Question: The background image of the footer won't show up.
Note: No errors in Chrome developer tools.
CSS Code:
'''
.mini1 {
width: 100%;
height: 6.7%;
margin-top: -2%;
background-image: url('../images/footer1.jpg');
z-index: 10;
}
'''
HTML Code:
'''
<footer class="mini1">
....
</footer>
'''
EDIT:
The parent of footer in this case is the tag.
EDIT:
For people thinking about the path:

EDIT: There is content inside the tag.
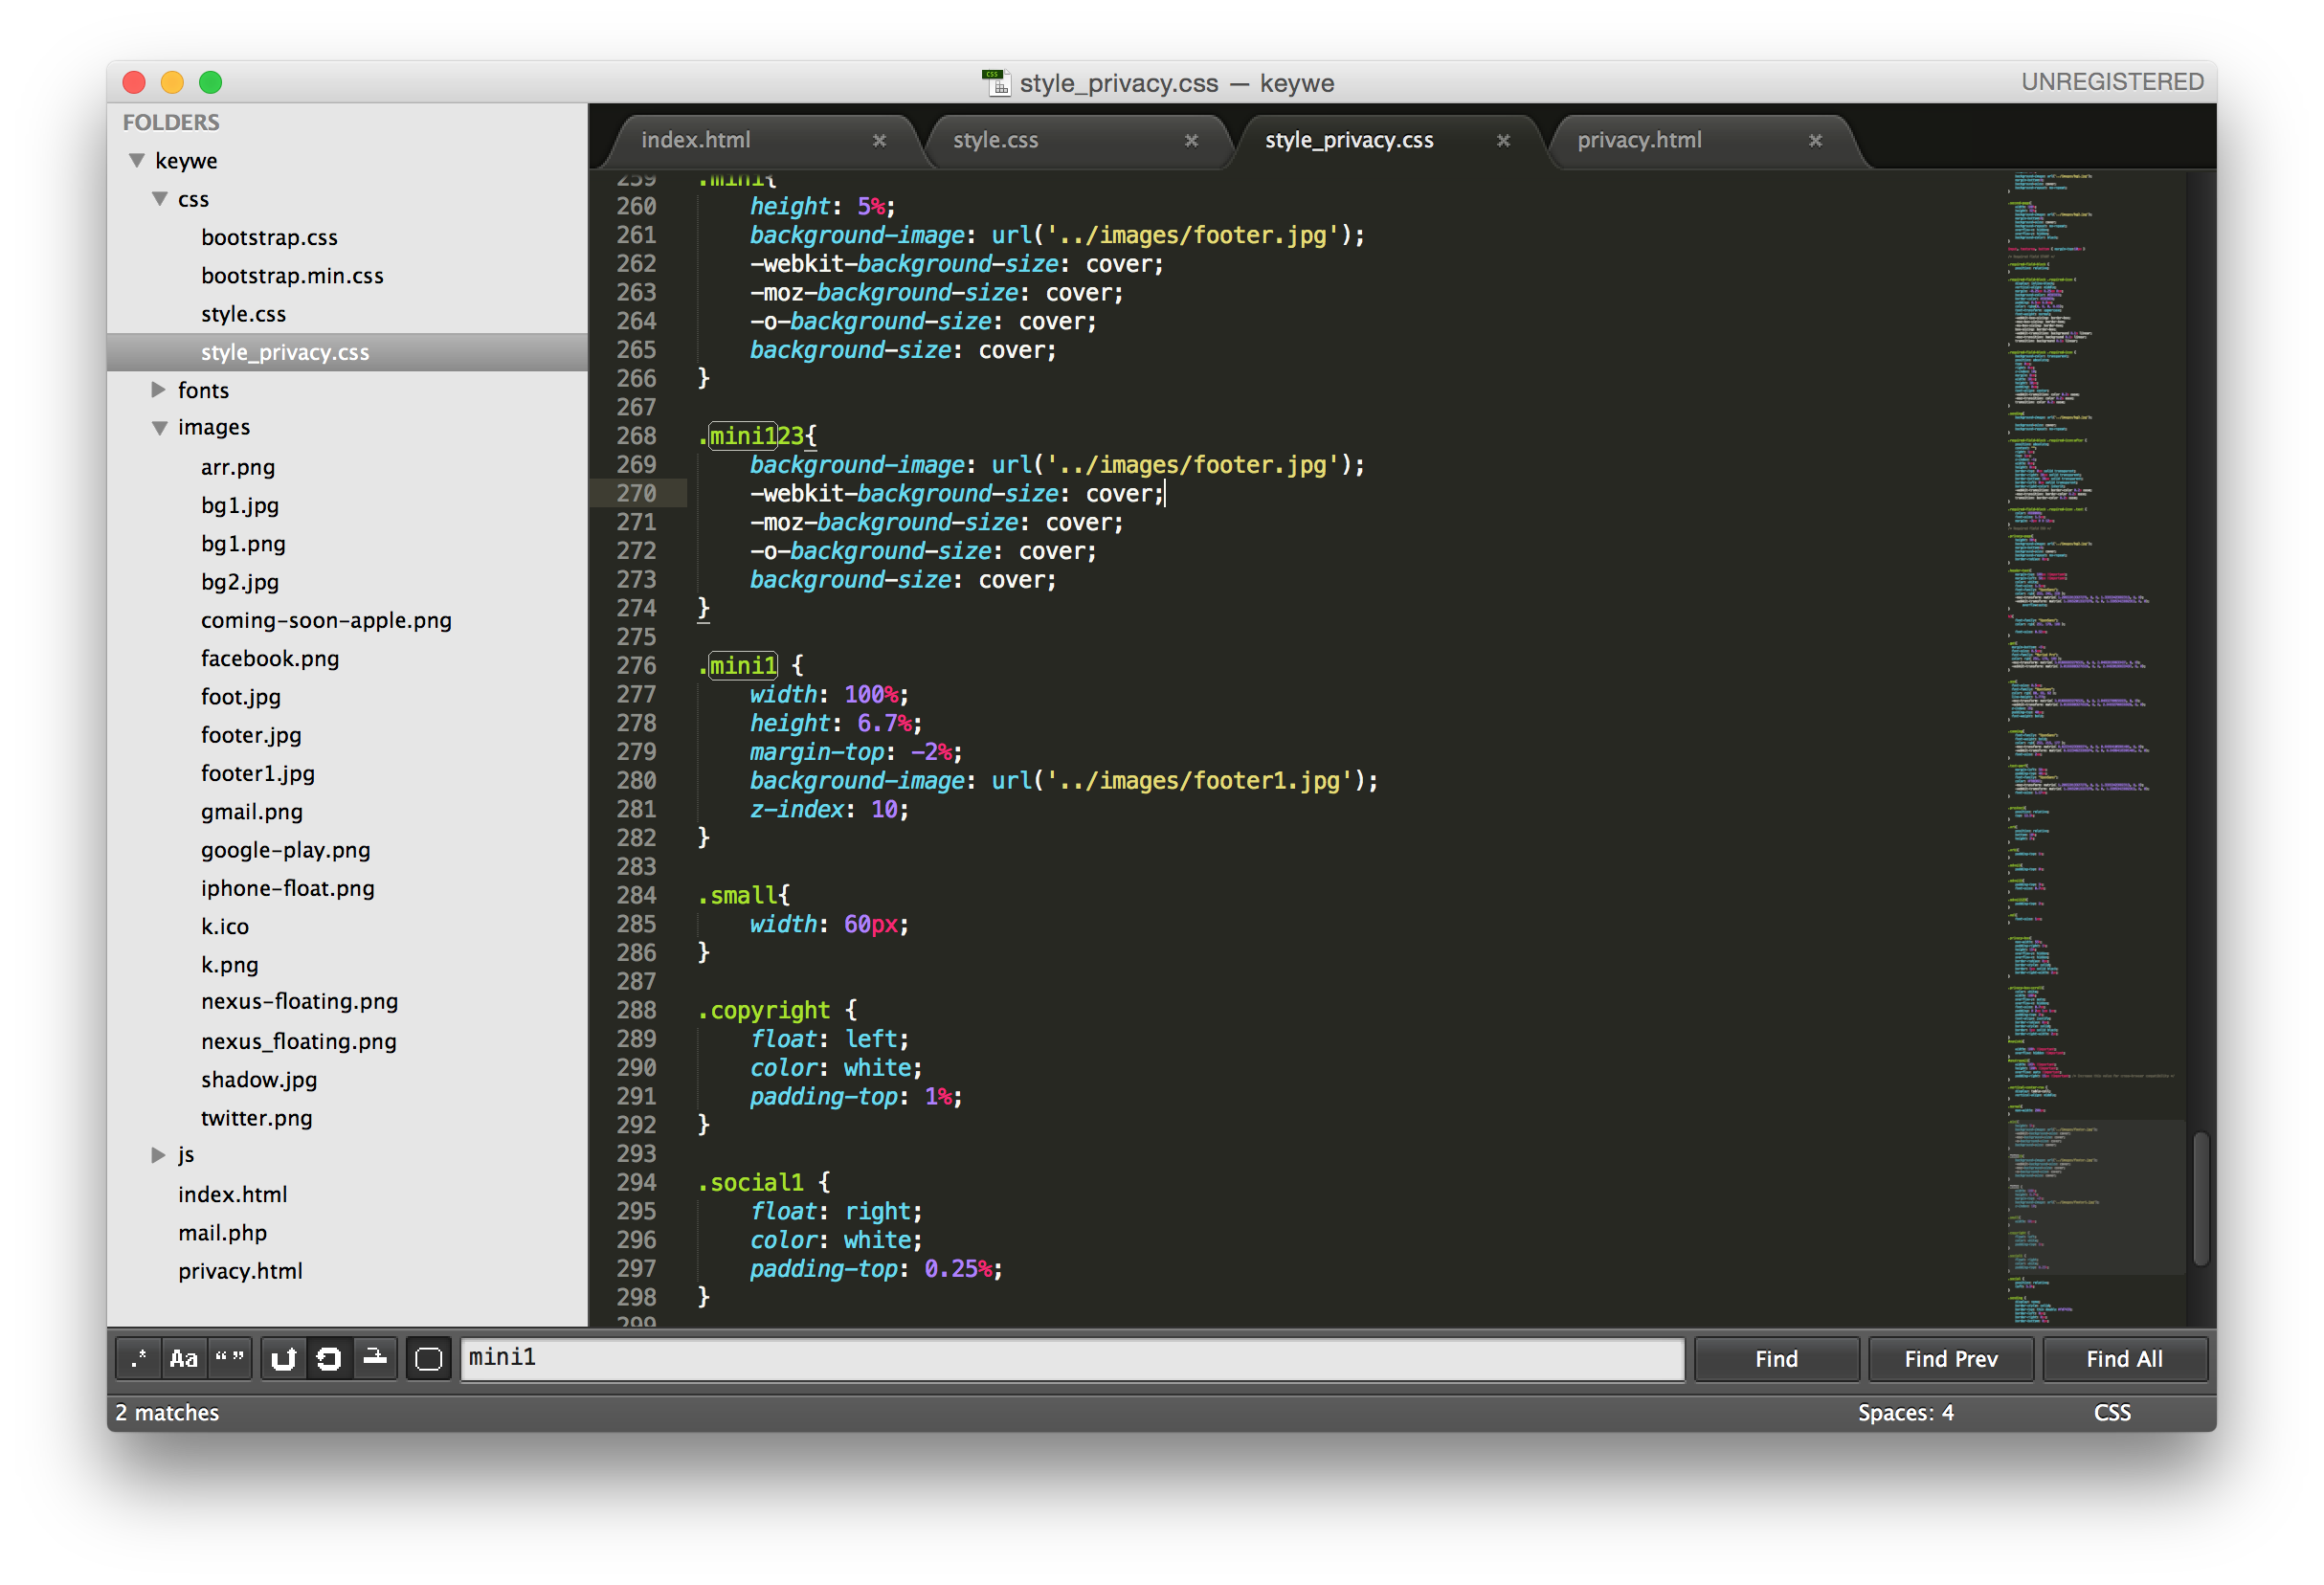
Answer: Try following code:
'''
.mini1 {
width: 100%;
height: 6.7%;
margin-top: -2%;
background-image: url('../images/footer1.jpg');
z-index: 10;
background-size: 100% 100%;
}
'''
Please see to it that, image path is correct. Go in console to check for any errors.